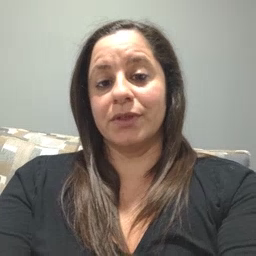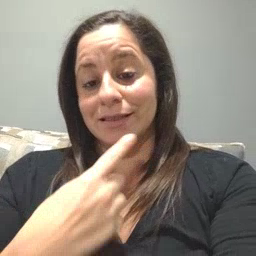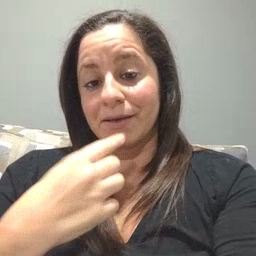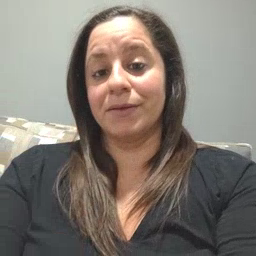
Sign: say